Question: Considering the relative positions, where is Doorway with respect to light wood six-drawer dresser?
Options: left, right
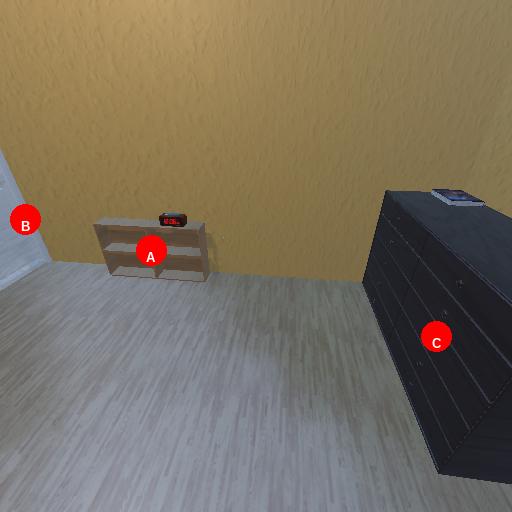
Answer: left